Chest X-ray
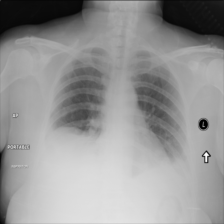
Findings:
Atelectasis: negative
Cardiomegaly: negative
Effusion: negative
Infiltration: positive
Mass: negative
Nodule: negative
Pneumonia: negative
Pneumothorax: negative
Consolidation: positive
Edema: negative
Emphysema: negative
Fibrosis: negative
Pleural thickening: negative
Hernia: negative